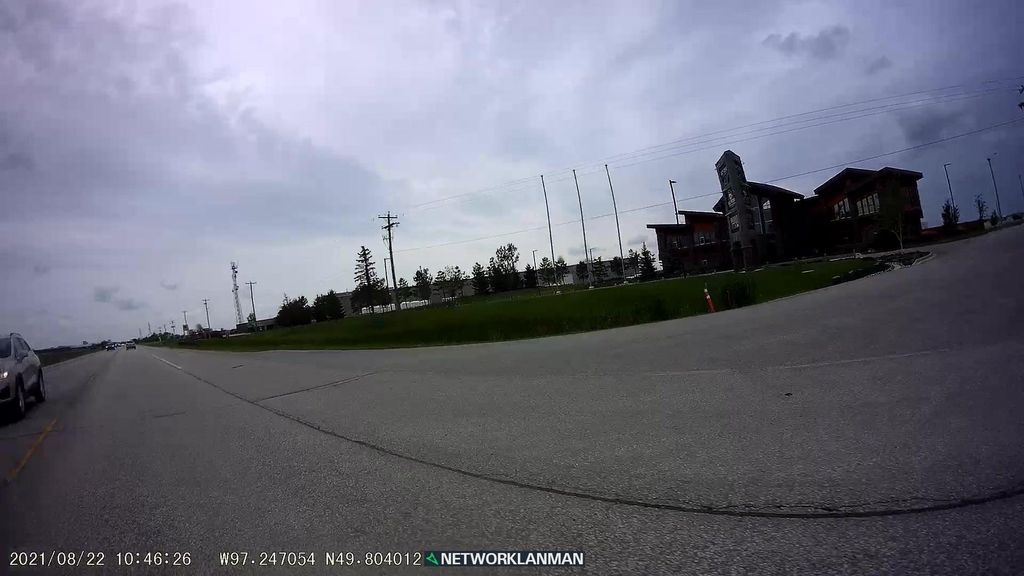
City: winnipeg